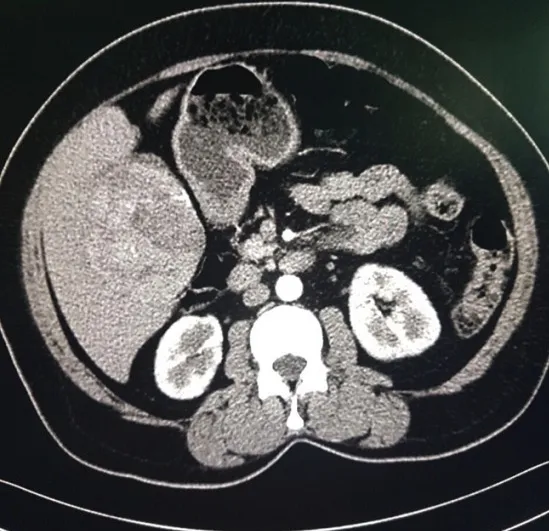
Abdominal CT scan showing a hepatic tissular mass that displays an arterial contrast enhancement.
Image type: radiology (ct)